Question:
Hii,
I am creating a WPF aplication. My home page will look like the one I have shown in the image.
In which i will have following componenents:
1. Topbar
2. Left bar - slide down menu like accordion which will slide down on selection if it has any submenu items otherwise on selection it will show related form.
3. Main panel - in which i will open my child forms
4. Bottom bar.
I would prefer if i get already implemented application that i can reuse in my application, as I think this form is gonna take hell lot of time. And Also as , I would love to have some guidance about following points
1. How to make a slide down accordion like menu in WPF, which are also supposed to have submenu in it. ex. Report menu - will have list of all reports in it, which will be displayed when you click on the reports menu. How can I accomplish this in WPF>
2. How to open child form in right side panel? What controls/components should I use in my form to host child forms?
3. Any sample applications, web references, or already implemented code will be of great help as I have very strict deadline and dont afford to spend much time in exploring.
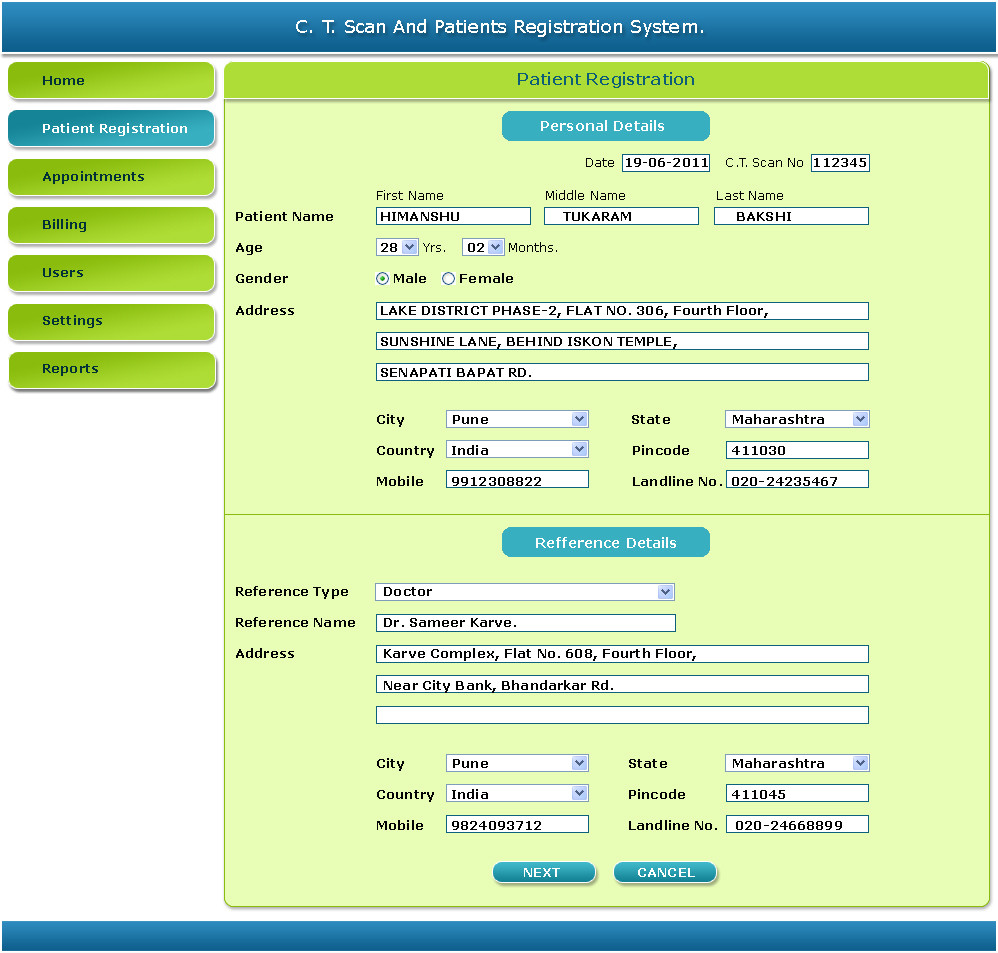
Answer: If you can live without a full accordion, you could easily accomplish something similar to what you want by using a 'TabControl', with alternate layout ('TabStripPlacement="Left"').
See this question (the same as in my comments): <URL>
There are existing WPF control libraries with accordions:
- <URL>-
You can try using a <URL> to implement your accordion, too. You just need a few tricks up your sleeve to accomplish this:
First, you need to hide the tree-view buttons. They will mess up what we're trying to accomplish. See this question - <URL>
Second, you want to ensure that the 'IsExpanded' property is set to true if a 'TreeViewItem' or one of its children is selected, and set to false otherwise. You can do this with a 'IMultiValueConverter' combined with a 'Style' for 'TreeViewItem'.
'''
<Window x:Class="WpfApplication1.MainWindow"
xmlns="http://schemas.microsoft.com/winfx/2006/xaml/presentation"
xmlns:x="http://schemas.microsoft.com/winfx/2006/xaml"
xmlns:local="clr-namespace:WpfApplication1">
<!-- ... -->
<TreeView>
<TreeView.Resources>
<local:SelectedItemToIsChildConverter x:Key="isChildConverter" />
<Style TargetType="{x:Type TreeViewItem}">
<Style.Setters>
<Setter Property="IsExpanded">
<Setter.Value>
<MultiBinding Converter="{StaticResource isChildConverter}">
<Binding Path="SelectedItem"
RelativeSource="{RelativeSource AncestorType={x:Type TreeView}}" />
<Binding RelativeSource="{RelativeSource Self}" />
</MultiBinding>
</Setter.Value>
</Setter>
</Style.Setters>
</Style>
</TreeView.Resources>
<!-- Children here, or set ItemsSource property via databinding -->
</TreeView>
'''
Here's the code for the converter, in separate CS file:
'''
public class SelectedItemToIsChildConverter : IMultiValueConverter
{
public object Convert(object[] values, Type targetType, object parameter, System.Globalization.CultureInfo culture)
{
TreeViewItem selectedItem = values.Length > 0 ? values[0] as TreeViewItem : null;
TreeViewItem targetItem = values.Length > 1 ? values[1] as TreeViewItem : null;
if (targetItem == null)
return false;
TreeViewItem currentItem = selectedItem;
while (currentItem != null)
{
if (currentItem == targetItem)
return true;
currentItem = currentItem.Parent as TreeViewItem;
}
return false;
}
public object[] ConvertBack(object value, Type[] targetTypes, object parameter, System.Globalization.CultureInfo culture)
{
throw new NotImplementedException();
}
}
'''
After this, you would have to style it to make it look nice, and support animation.
Once this is all done, use a grid to split up your UI. Use data binding to show content on your main UI area, based off the selected tree view item.
Actually, a tree view is a poor base for an accordion. I searched a bit for details on accordion controls, and it turns out that they tend to only have one level of hierarchy.
With this description in mind, it may be easier to use a 'DataGrid', and take advantage of the 'RowDetails' to expand your accordion view.
Here's a brief tutorial: <URL>
Just make sure most of the data grid features are disabled.